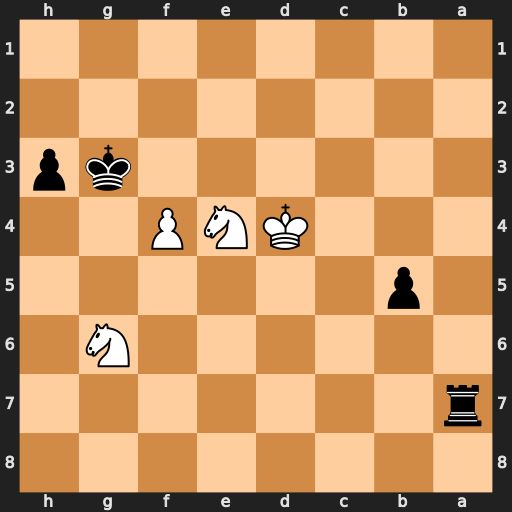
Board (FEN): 8/r7/6N1/1p6/3KNP2/6kp/8/8
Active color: b
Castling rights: -
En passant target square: -
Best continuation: Kg2 Nh4+ Kf1